Interaction volume radius: 5 \u00c5
Interaction volume height: 30 \u00c5
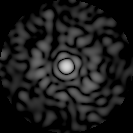
Disorder parameter: 0.8861